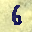
Label: 6